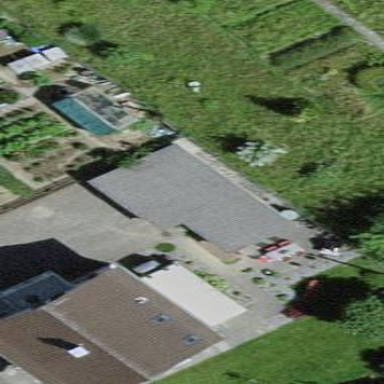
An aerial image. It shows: Garage.